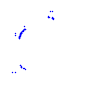
Particle: proton